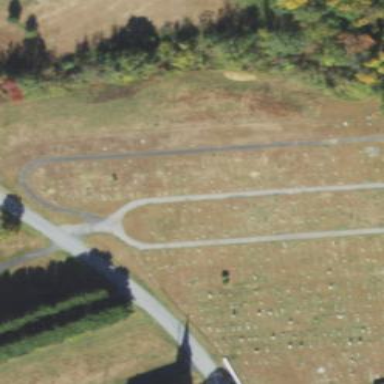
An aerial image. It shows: Cemetery.